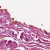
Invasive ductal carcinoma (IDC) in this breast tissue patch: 0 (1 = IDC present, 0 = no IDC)